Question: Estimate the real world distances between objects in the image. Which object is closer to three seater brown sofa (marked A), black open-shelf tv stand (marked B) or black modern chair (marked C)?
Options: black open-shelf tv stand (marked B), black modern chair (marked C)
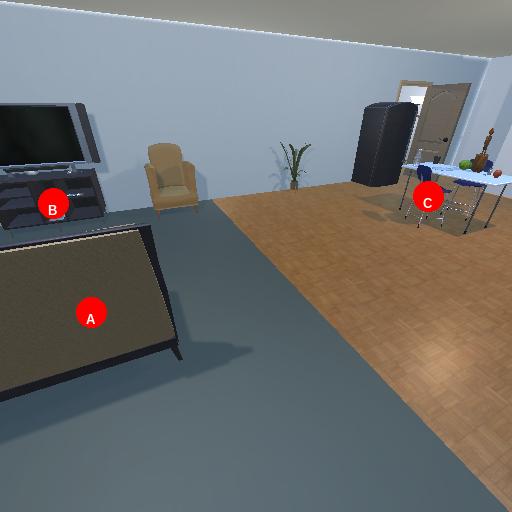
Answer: black open-shelf tv stand (marked B)